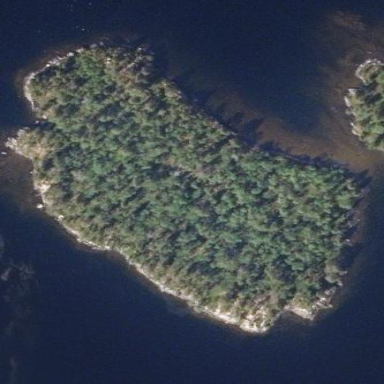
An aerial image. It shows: Islet.